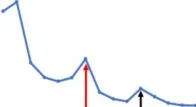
Phenoxybenzamine was used from the 7th day. The red arrow indicates the start of the treatment with phenoxybenzamine, and the black arrow indicates the increase of the dosage of phenoxybenzamine. (A) White blood cell count.
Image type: pathology (immunostaining)